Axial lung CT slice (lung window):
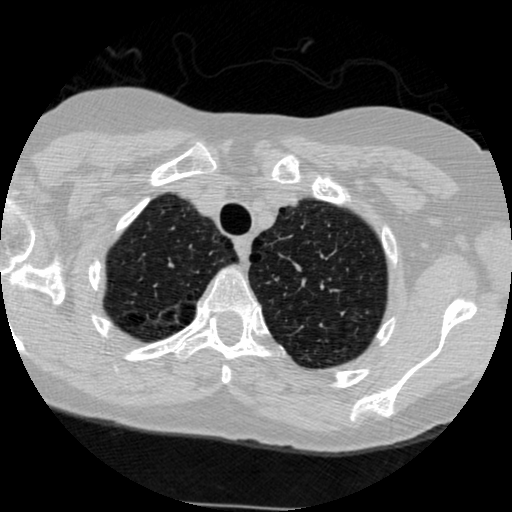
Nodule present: no